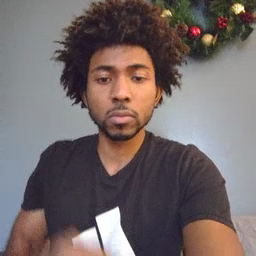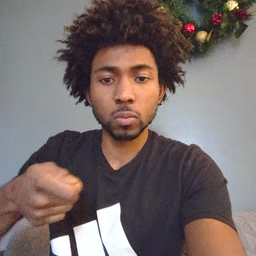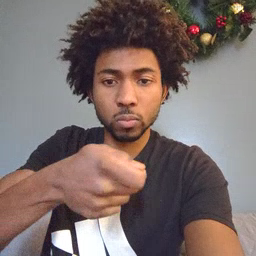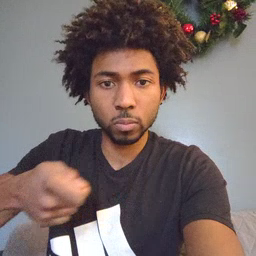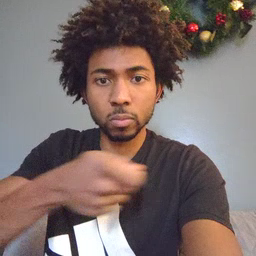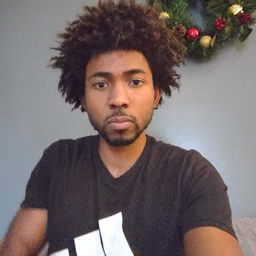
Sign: vacuum